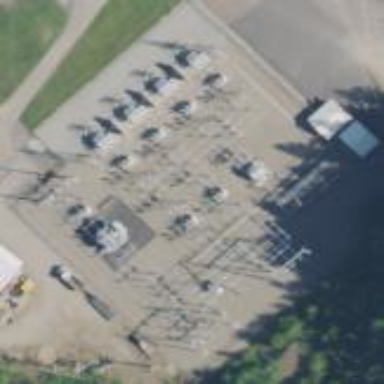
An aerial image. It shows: Power substation.